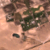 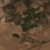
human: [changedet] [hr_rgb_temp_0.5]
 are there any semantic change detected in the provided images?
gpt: There is no change to mention.